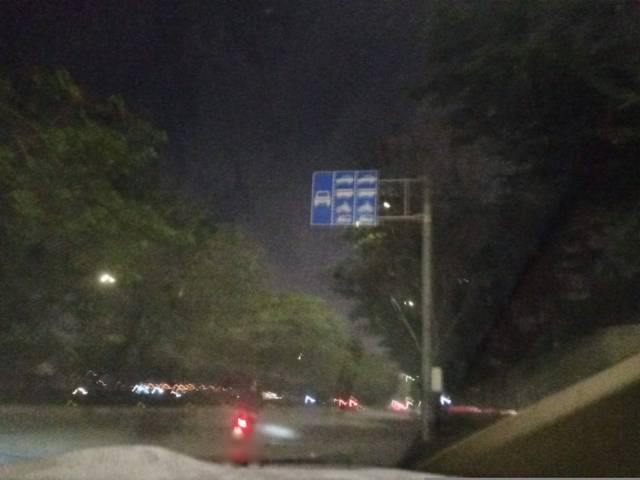
Region: Vietnam
Coordinates: 10.776, 106.75